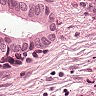
Metastatic tissue present: yes